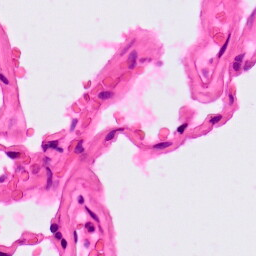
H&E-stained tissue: Lung